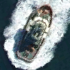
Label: Towing_vessel